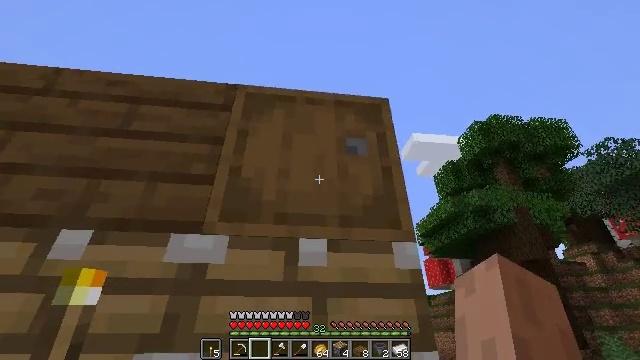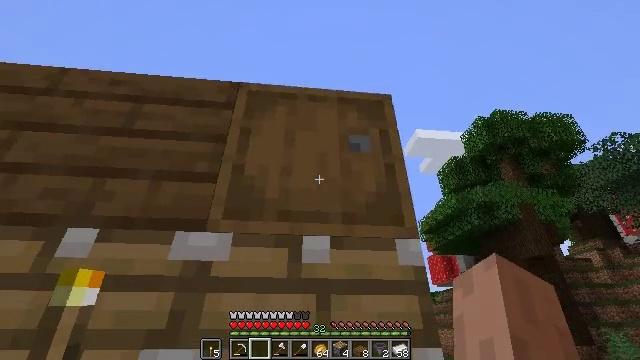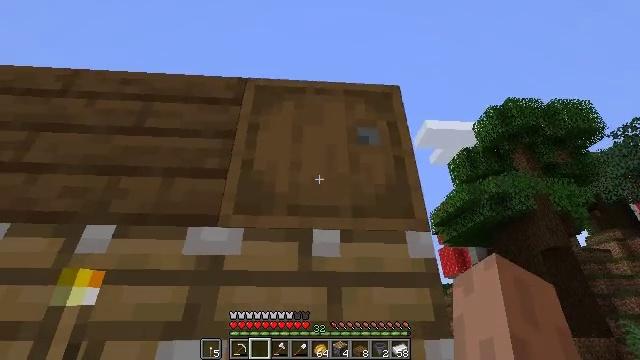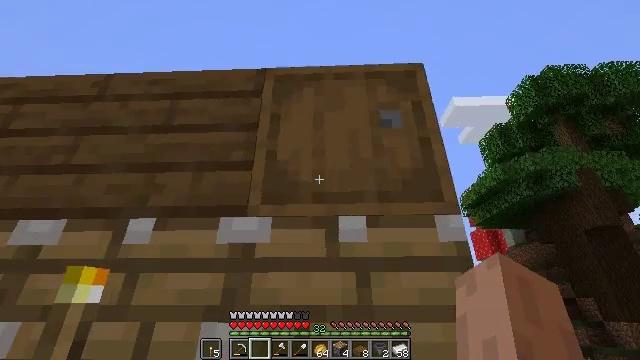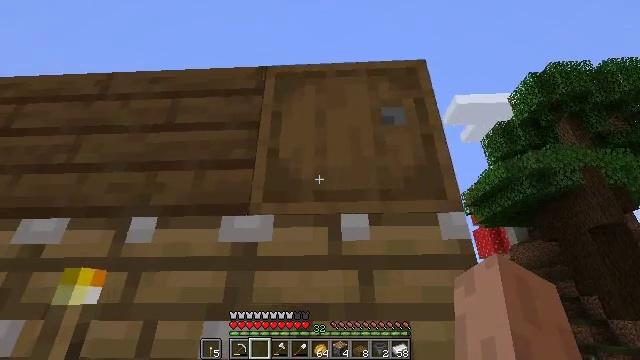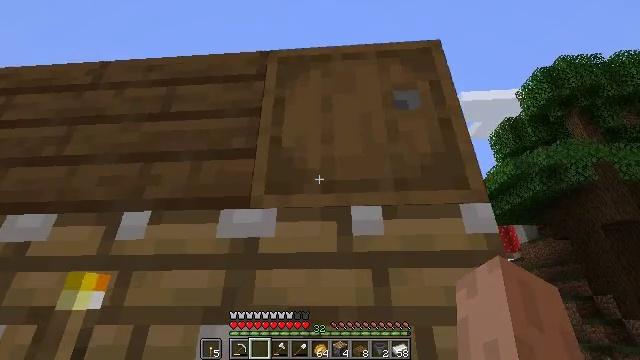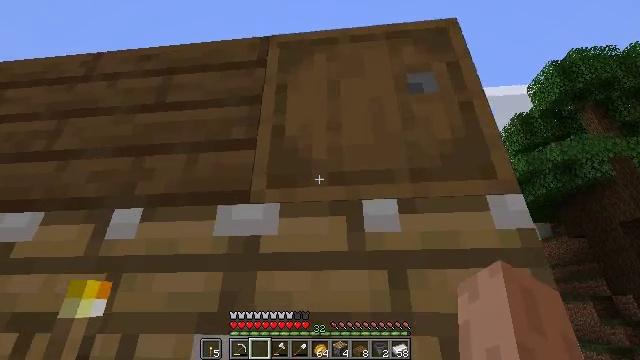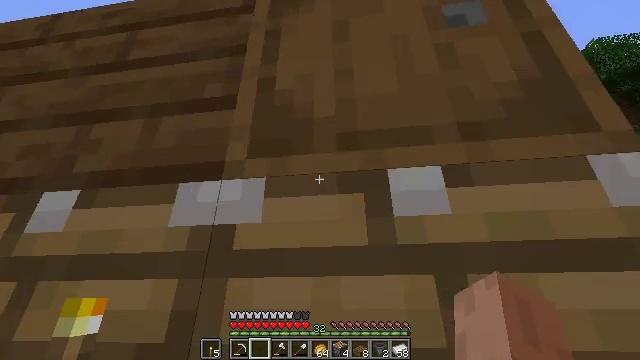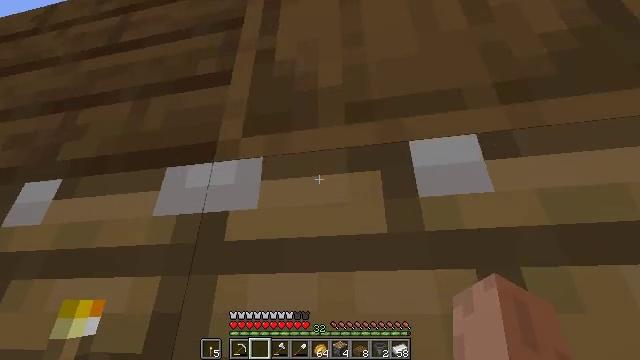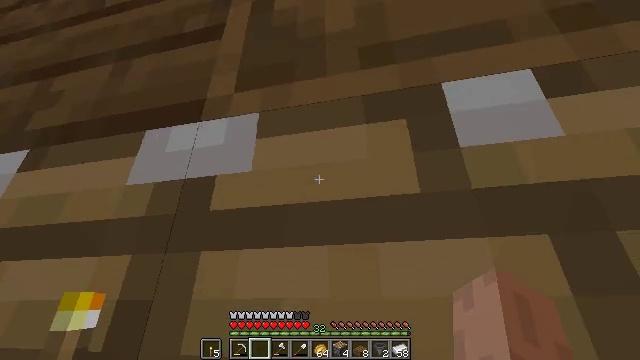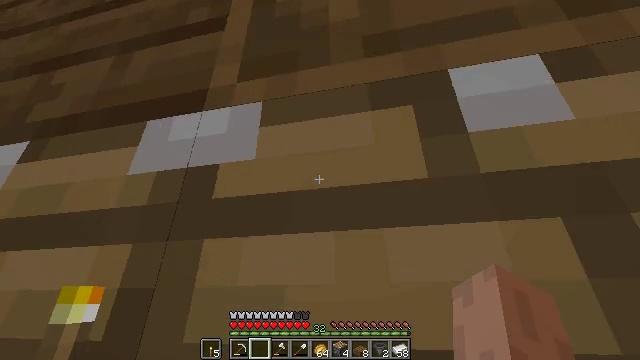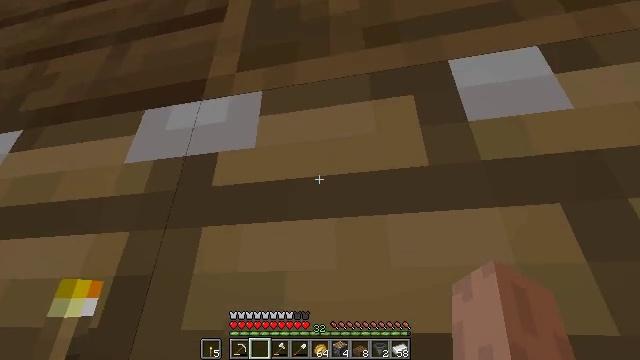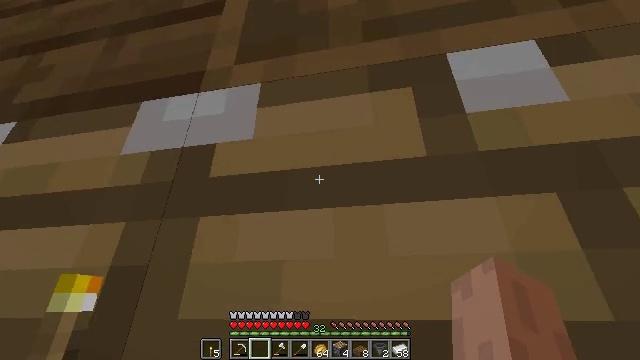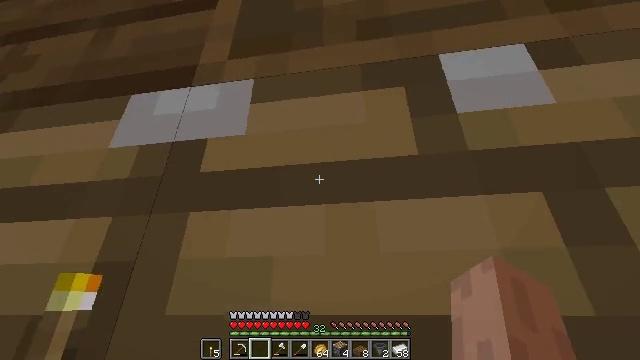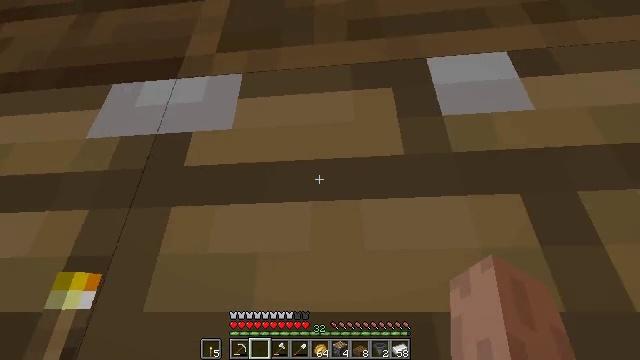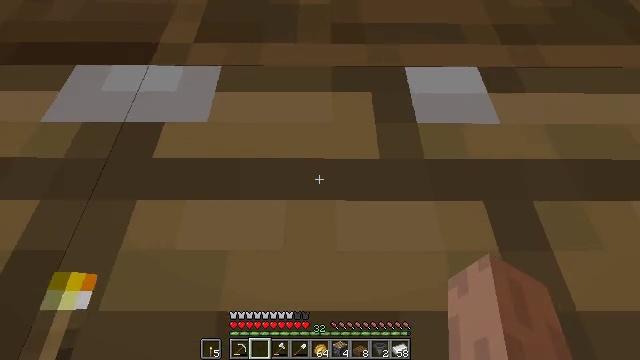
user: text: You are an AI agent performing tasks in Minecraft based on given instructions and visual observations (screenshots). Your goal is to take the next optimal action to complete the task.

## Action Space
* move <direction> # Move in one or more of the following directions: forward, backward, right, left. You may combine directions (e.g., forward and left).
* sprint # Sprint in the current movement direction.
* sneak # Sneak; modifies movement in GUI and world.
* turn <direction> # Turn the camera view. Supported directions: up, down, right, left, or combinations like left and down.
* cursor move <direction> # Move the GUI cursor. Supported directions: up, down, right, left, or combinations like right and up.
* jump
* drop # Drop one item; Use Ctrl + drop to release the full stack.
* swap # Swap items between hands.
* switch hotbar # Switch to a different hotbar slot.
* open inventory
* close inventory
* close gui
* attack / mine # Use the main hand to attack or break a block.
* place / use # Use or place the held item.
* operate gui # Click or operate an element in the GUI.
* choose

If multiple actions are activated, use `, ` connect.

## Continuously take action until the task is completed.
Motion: motion action
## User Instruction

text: Smash the barrel to get its contents.
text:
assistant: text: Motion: no_op
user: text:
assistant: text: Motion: turn left and down
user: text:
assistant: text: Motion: turn left and down
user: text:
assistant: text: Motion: move forward
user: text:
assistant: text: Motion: move forward, turn left
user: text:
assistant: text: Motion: move forward, turn left
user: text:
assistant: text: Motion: move forward, turn left
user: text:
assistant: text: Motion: move forward, turn left
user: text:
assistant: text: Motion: turn left
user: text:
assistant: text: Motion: no_op
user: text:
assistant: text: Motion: turn right
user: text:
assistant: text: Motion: no_op
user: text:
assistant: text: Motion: turn right
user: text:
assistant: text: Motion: turn right
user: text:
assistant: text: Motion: turn right
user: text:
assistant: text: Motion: turn right
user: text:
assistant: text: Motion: no_op
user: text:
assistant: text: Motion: no_op
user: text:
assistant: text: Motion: no_op
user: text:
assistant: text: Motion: no_op
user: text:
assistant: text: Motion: turn right and up
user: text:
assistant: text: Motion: turn up
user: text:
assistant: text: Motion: no_op
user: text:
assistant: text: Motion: no_op
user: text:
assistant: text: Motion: no_op
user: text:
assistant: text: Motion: no_op
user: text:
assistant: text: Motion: no_op
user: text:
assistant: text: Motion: no_op
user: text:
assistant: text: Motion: turn up
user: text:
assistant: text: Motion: turn up